Question:
Even on the vimeo website, it doesn't show full-screen button with iPhone 4 simulation on Chrome.
It seems like if the screen is small, Vimeo player becomes "Tiny mode" and hides most of components except few.
Is there any way to force the player to display full-screen button? like full-screen-button: true?
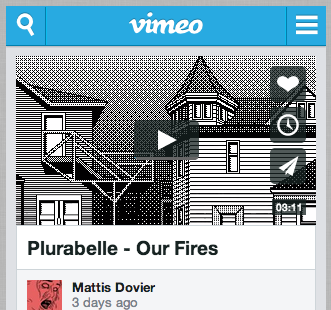
Answer: It's not possible, but also not necessary since playback always happens in full screen.